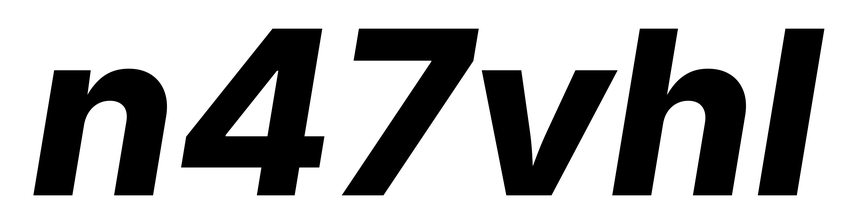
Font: Inter-Italic_ExtraBold_Italic